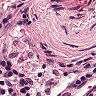
Metastatic tissue present: no